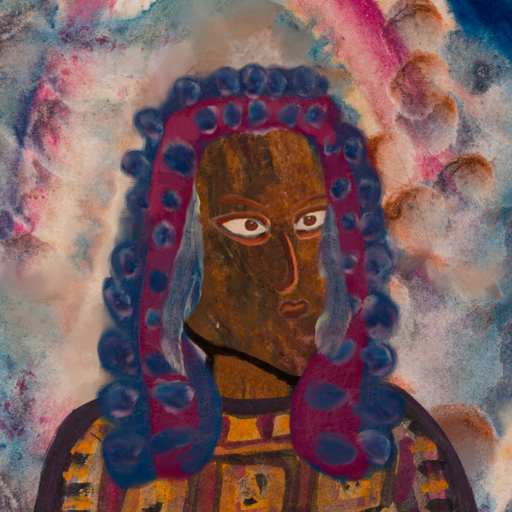
Background: Rupkatha, Head And Neck Side: Mosgoul, Face Side: Roy_Bahadur, Bust: Doll, Hair Side: Hill_Girl, Head Accessory: Blank, Second Necklace: Blank, Necklace: Blank, Baby: Blank